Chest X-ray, PA view. Patient: 40 years old, sex F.
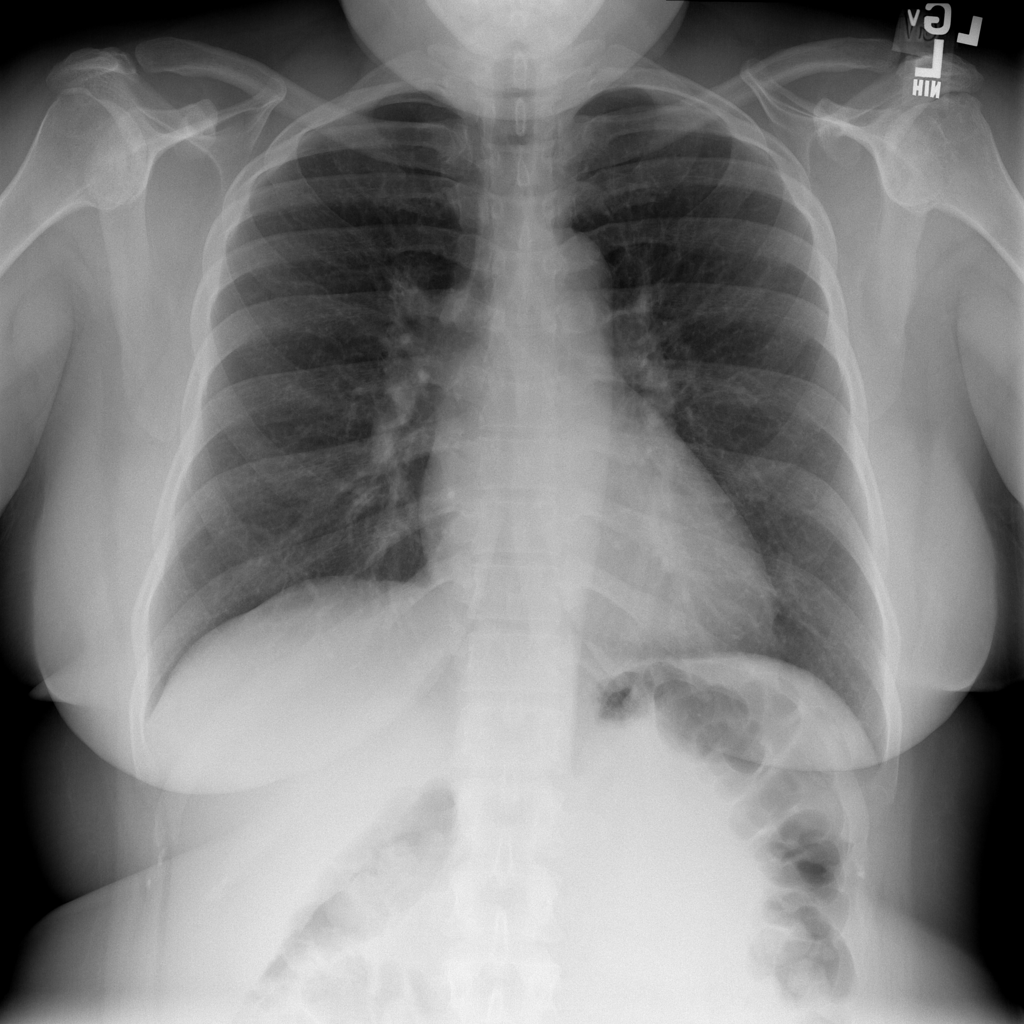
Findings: No Finding